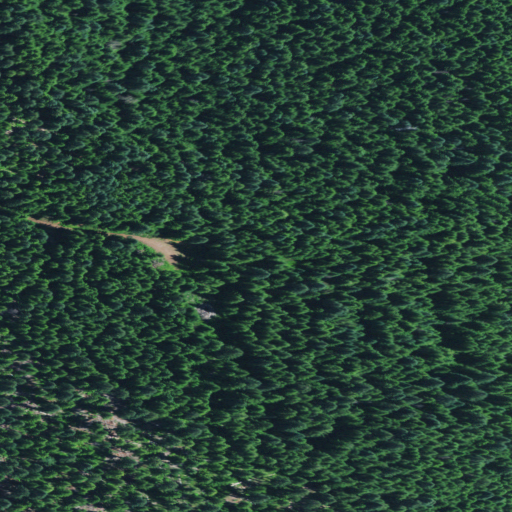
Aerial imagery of mountain in Oregon named Condenser Peak containing evergreen forest and open development